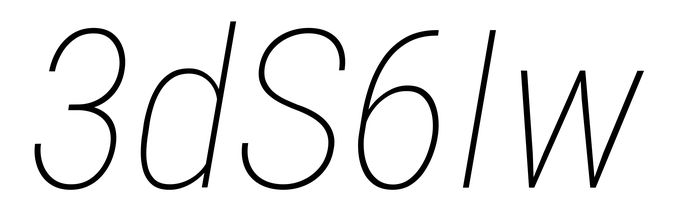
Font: Roboto-Italic_Condensed_Thin_Italic